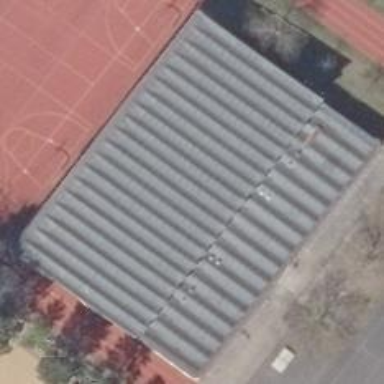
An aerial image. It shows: School building with sports center nearby offering various sports activities.